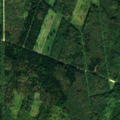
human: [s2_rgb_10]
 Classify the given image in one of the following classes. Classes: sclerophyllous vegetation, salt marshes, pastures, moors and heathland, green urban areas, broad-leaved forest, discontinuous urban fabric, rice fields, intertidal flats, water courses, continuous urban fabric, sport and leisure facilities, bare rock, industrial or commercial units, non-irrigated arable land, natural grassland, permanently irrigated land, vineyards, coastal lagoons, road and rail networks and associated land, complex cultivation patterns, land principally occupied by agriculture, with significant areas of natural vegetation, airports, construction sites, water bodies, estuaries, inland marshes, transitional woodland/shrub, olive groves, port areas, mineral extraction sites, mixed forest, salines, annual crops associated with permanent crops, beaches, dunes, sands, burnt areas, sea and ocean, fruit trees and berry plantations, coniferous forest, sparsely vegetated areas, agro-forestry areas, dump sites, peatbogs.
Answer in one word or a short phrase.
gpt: broad-leaved forest, mixed forest, transitional woodland/shrub